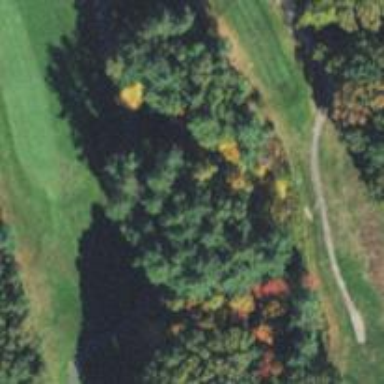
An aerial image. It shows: Footway that doubles as golf path.